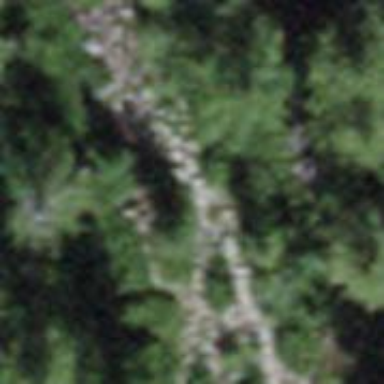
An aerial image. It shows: Path.